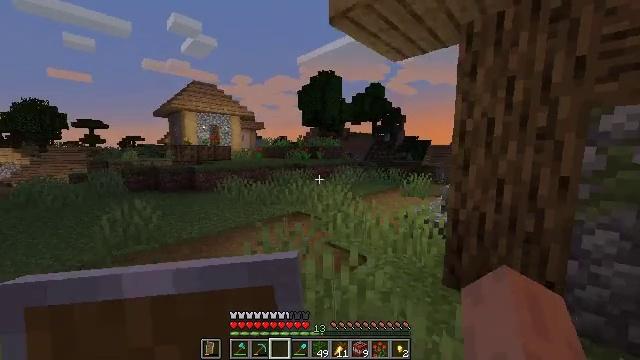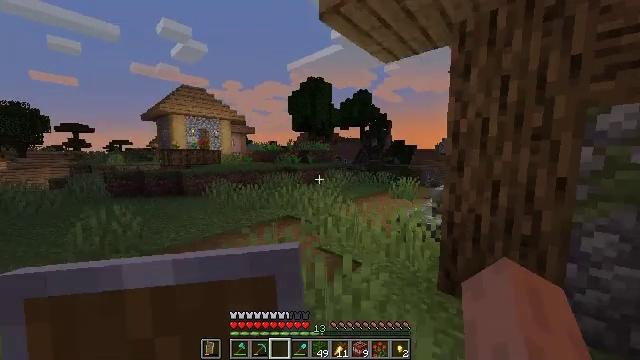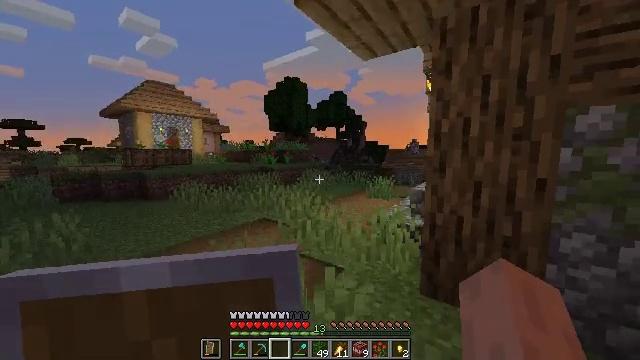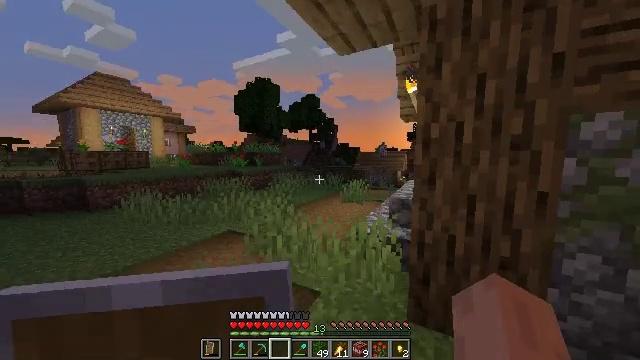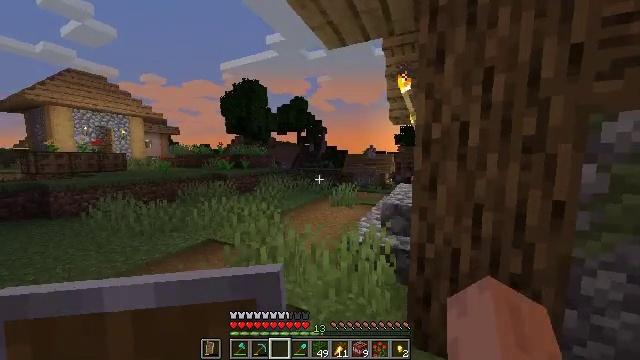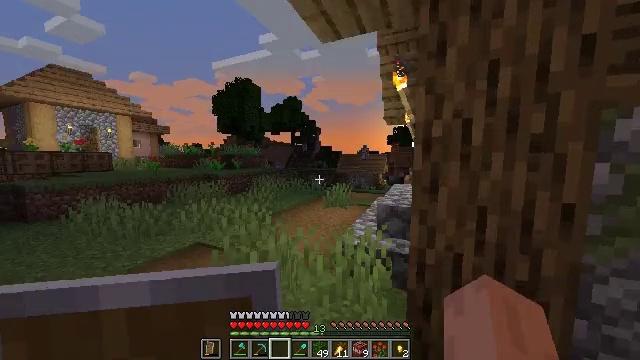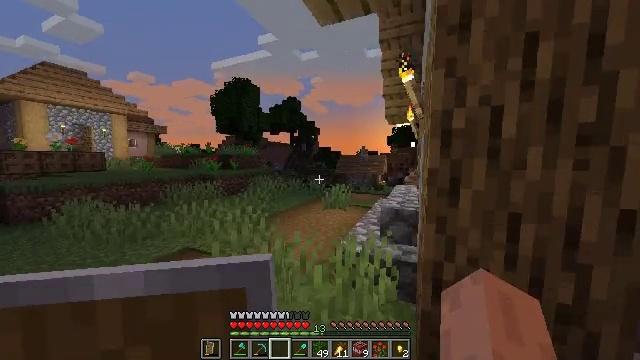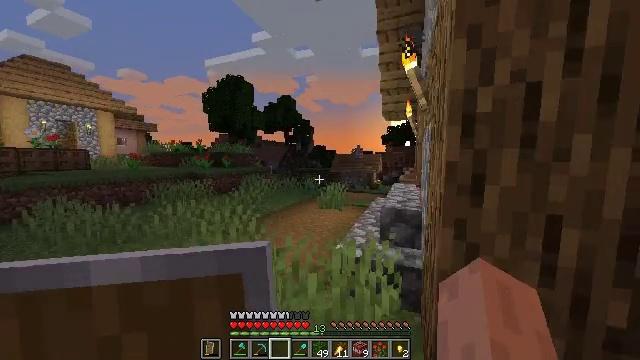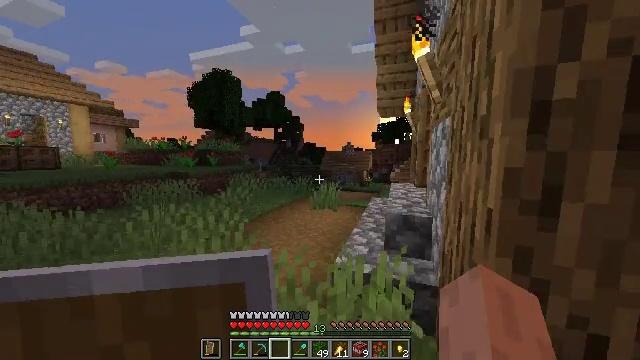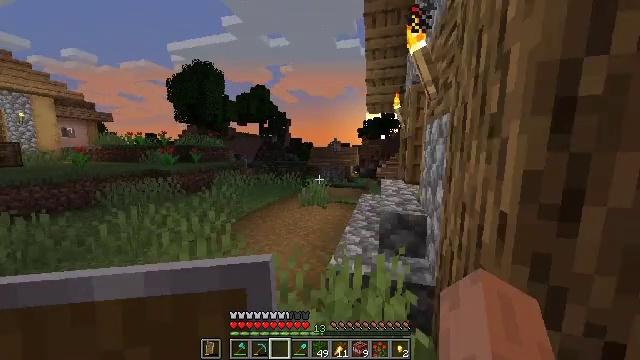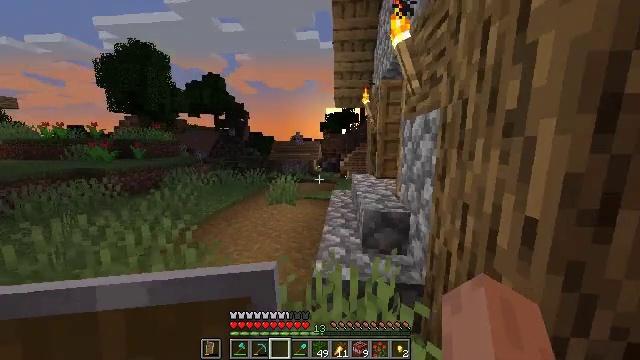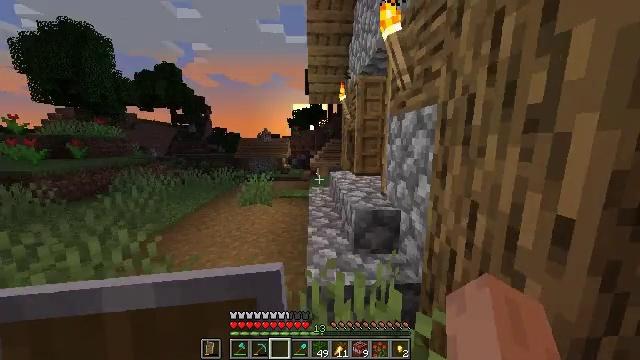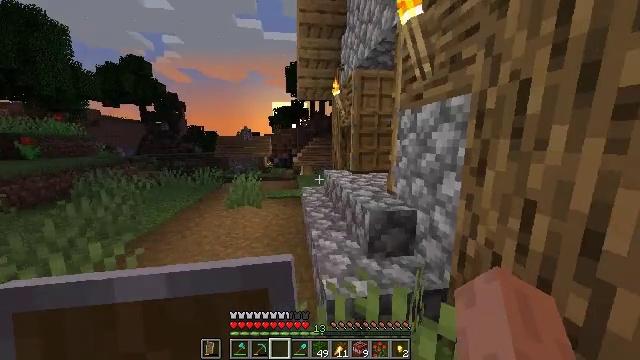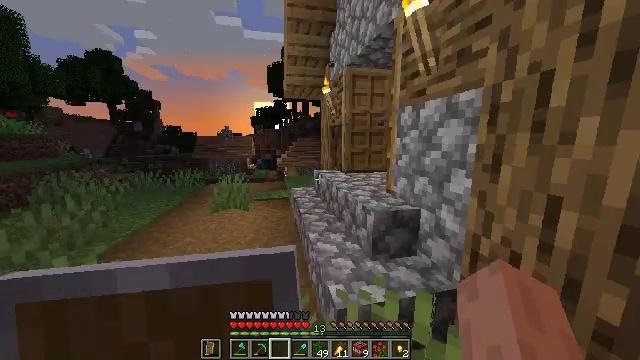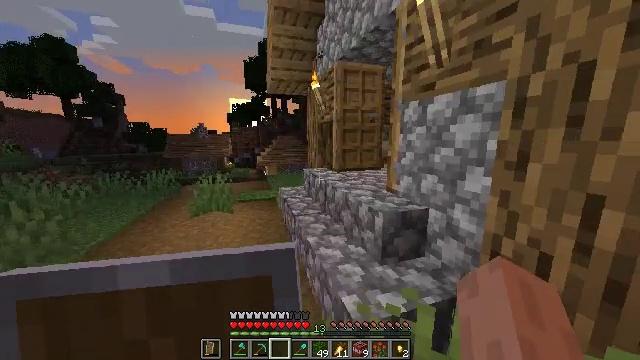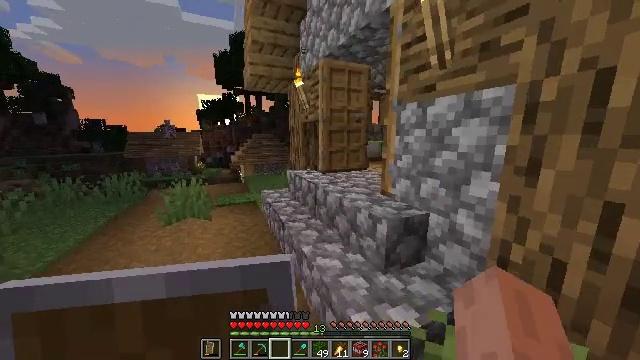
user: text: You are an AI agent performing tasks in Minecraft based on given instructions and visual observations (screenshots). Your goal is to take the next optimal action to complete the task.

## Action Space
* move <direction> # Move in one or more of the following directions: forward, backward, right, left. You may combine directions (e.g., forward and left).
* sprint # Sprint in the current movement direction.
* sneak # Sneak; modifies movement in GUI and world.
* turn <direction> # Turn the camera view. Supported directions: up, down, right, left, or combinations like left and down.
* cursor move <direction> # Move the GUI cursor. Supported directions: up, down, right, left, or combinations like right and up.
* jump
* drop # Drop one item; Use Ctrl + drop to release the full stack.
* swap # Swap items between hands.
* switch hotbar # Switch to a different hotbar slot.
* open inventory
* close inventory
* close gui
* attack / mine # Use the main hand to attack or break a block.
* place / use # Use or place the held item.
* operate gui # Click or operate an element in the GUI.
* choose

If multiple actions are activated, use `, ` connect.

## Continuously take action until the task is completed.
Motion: motion action
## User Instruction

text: Remove a rose bush from the inventory.
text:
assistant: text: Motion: move forward, sprint, turn right
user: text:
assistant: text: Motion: move forward, sprint, turn right
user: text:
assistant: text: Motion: move forward, sprint, turn right
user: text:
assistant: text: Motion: move forward, sprint, turn right
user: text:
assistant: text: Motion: move forward, sprint, turn right
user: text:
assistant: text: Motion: move forward, sprint
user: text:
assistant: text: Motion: move forward, sprint, turn right
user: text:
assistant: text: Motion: move forward and move left, sprint, turn right
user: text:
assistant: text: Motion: move forward and move left, sprint, turn right and down
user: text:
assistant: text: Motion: move forward and move left, sprint, turn right and down
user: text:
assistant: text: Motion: move forward and move left, sprint, turn right
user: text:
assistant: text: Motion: move forward and move left, sprint, turn right
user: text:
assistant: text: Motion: move forward and move left, sprint, turn right
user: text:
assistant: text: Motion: move forward and move left, sprint, turn right
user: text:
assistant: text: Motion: move forward and move left, sprint, turn right
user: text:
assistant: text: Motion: move forward and move left, sprint, turn right
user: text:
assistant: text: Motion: move forward and move left, sprint, turn right
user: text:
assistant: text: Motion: move forward and move left, sprint, turn right
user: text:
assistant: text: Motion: move forward, sprint, turn right
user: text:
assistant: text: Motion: move forward, sprint, turn right
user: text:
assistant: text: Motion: move forward, sprint, turn right
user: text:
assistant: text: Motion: move forward, sprint, turn right and down
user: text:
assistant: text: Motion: move forward, sprint, turn right and down
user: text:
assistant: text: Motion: move forward, sprint, turn right
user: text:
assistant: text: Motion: move forward, sprint, turn right
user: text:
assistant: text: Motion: move forward, sprint, turn right
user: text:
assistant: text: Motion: move forward, sprint, turn right and down
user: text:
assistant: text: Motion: move forward, sprint, turn right and down
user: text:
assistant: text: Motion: move forward, sprint, turn right
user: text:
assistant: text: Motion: move forward and move right, sprint, turn right